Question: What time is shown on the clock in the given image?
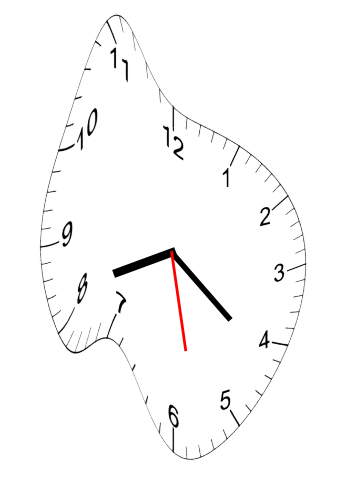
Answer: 08:21:28